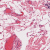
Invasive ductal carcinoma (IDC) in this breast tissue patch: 0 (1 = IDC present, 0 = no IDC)